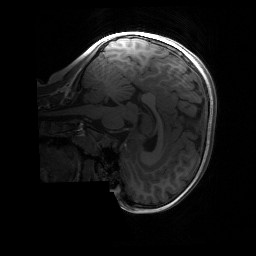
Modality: T1w
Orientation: sagittal
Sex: female
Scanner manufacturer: siemens
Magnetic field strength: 3 T
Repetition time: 1.9 s
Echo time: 0.00243 s